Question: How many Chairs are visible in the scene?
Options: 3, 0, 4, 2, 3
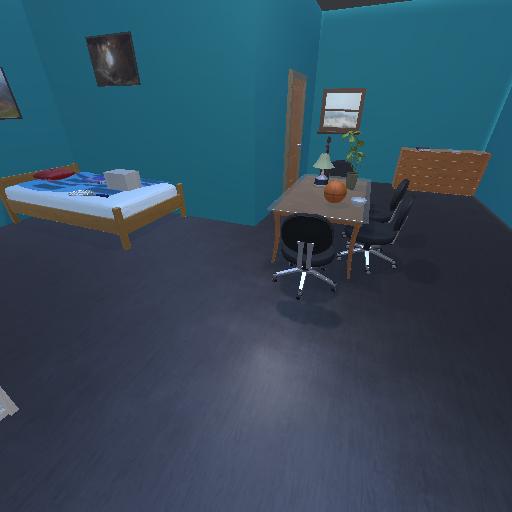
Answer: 3